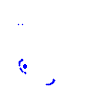
Particle: proton